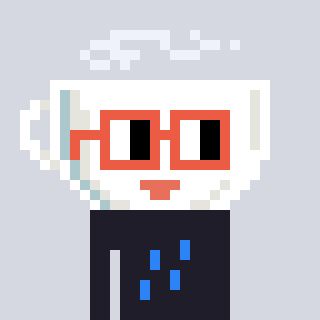
a pixel art character with square orange glasses, a mug-shaped head and a grayscale-colored body on a cool background